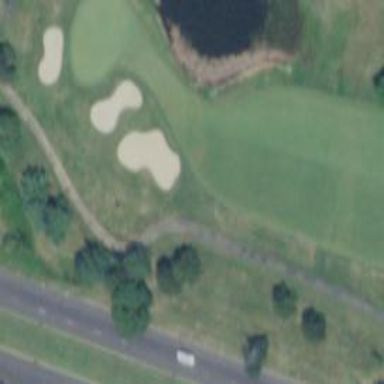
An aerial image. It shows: Service road used as golf cart path.